Question: A person can have many bills.
Each bill can have many entries.
My primary key is .
For each , I can enter a particular only once.
I enter the details via a Grid View as shown.

Can I validate this at the front end on click so that an Item_no entered once in the gridView cannot be entered again before submit is clicked?
I have done the back end primary key validation in the Data Access Layer. It just ignores the duplicate Item_No and continues with an alert.
I want to check for duplicate entries row-wise via front end so no data is lost on create.
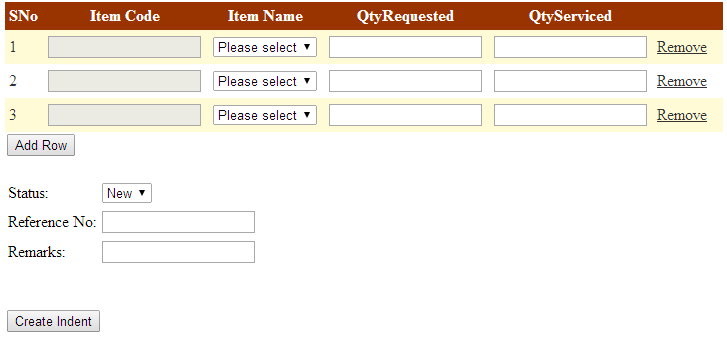
Answer: '''
//to check repeated item in the gridview
int rowIndex = 0;
if (ViewState["CurrentTable"] != null)
{
DataTable dtCurrentTable = (DataTable)ViewState["CurrentTable"];
if (dtCurrentTable.Rows.Count > 1)
{
for (int i = 1; i <= dtCurrentTable.Rows.Count-1; i++)
{
if (dtCurrentTable.Rows.Count > 1)
{
TextBox prevItem = (TextBox)Grid_ItemList.Rows[rowIndex].Cells[1].FindControl("itemCode");
if (prevItem.Text == itemcode && currentRow.RowIndex != rowIndex)
{
ClientScript.RegisterStartupScript(Page.GetType(), "validation1", "<script language='javascript'>alert('Item Alredy Added, Please change the Qty if needed.')</script>");
txt.Text = "";
qtyl.Enabled = false;
return;
}
}
rowIndex++;
}
}
SetRowData();
}
'''
put this code inside your dropdownlist onselected index change function, just before you populate the itemcode.